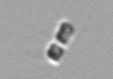
Label: Chaetoceros